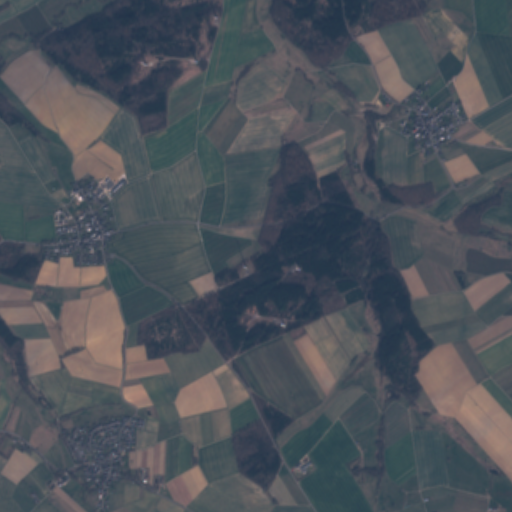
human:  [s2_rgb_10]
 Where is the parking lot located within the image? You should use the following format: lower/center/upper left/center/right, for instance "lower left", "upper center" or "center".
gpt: The parking lot is located in the lower left of the image.
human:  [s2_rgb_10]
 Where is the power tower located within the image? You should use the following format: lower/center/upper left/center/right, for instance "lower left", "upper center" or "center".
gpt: The power tower is located in the lower of the image.
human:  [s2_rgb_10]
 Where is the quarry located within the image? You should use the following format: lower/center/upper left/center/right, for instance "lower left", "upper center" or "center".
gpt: There is no quarry in the image.